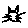
Label: cat